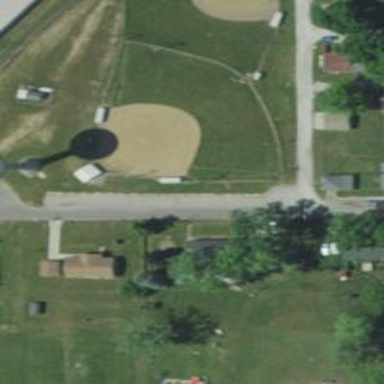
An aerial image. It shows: Baseball pitch for leisure land activities.